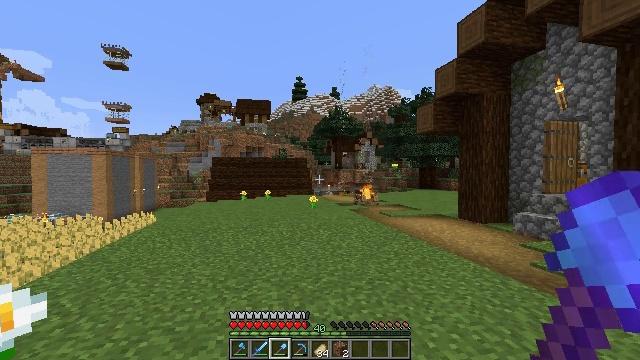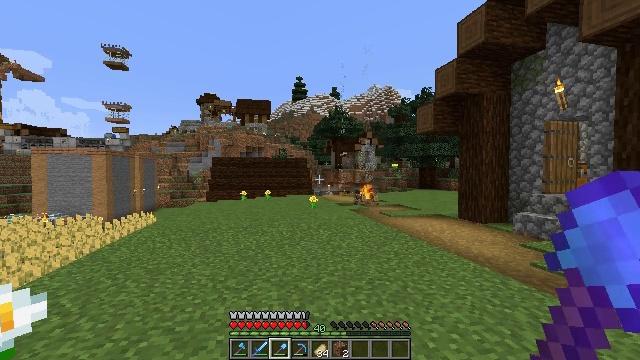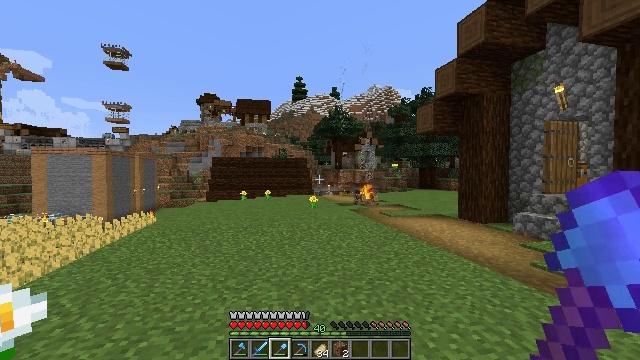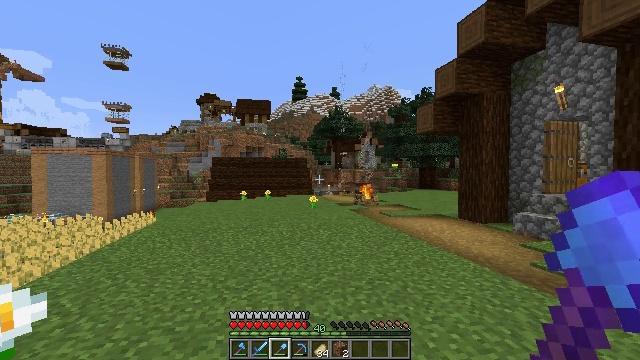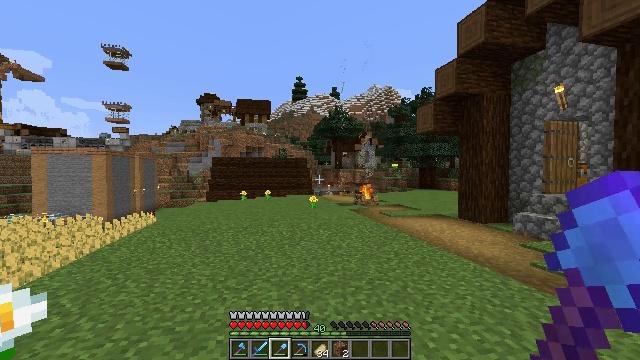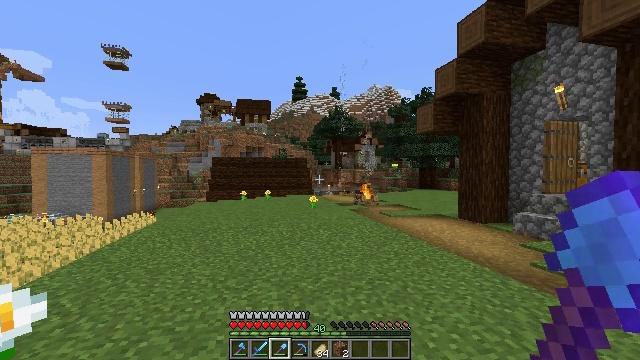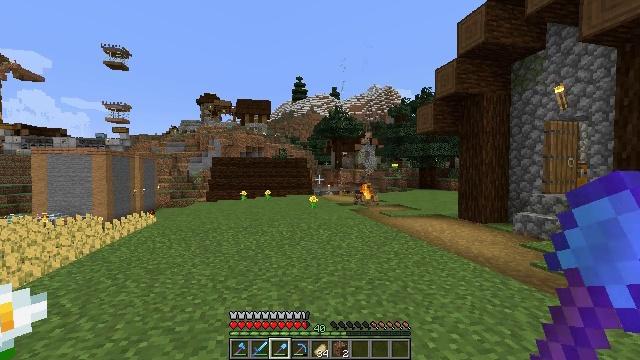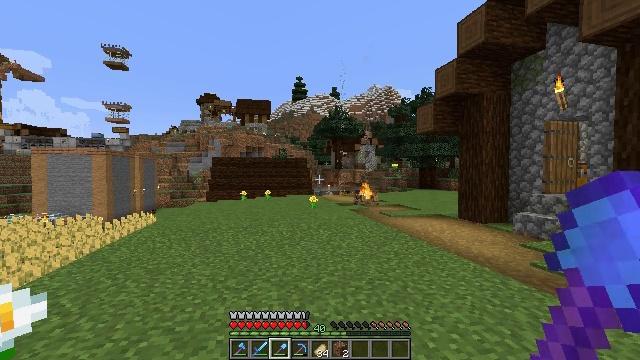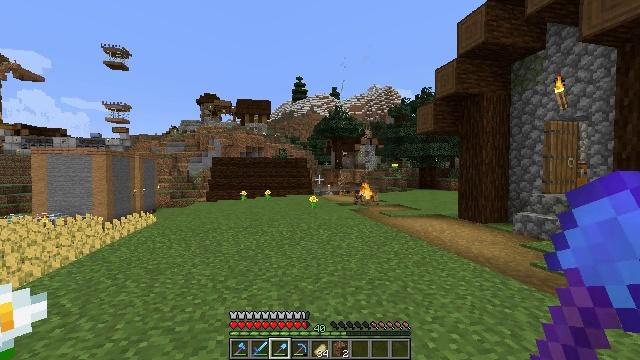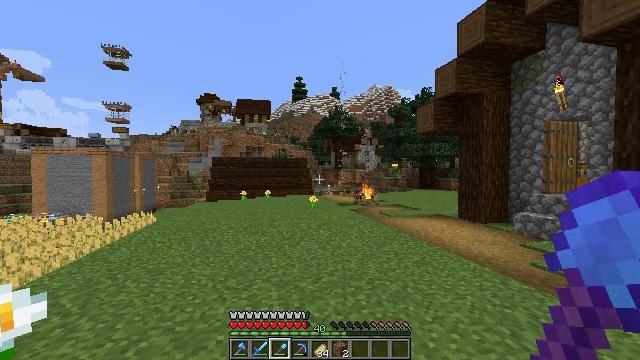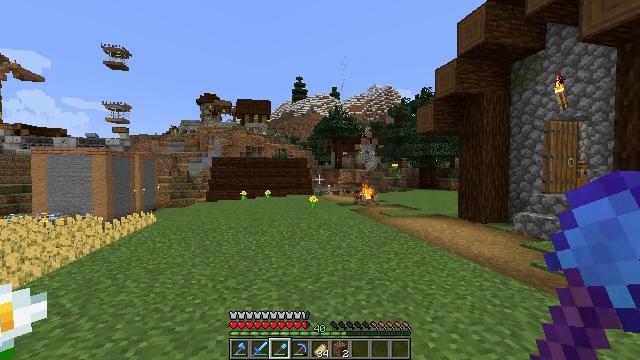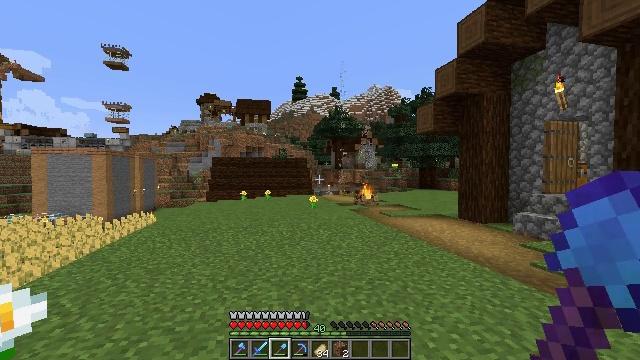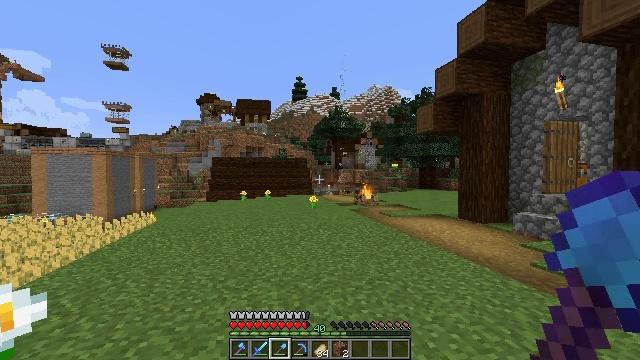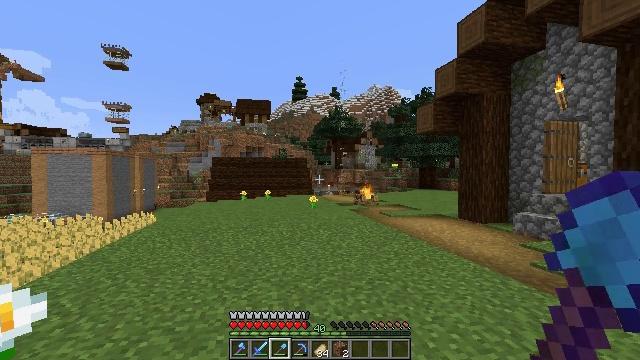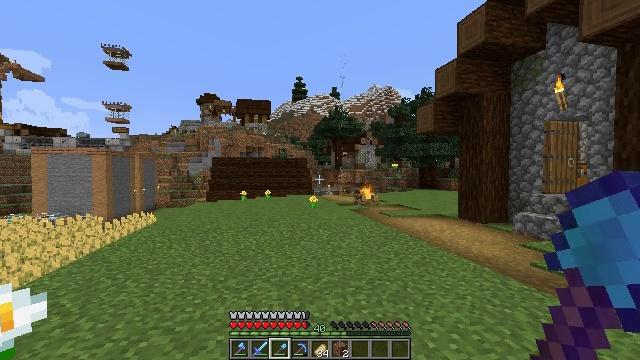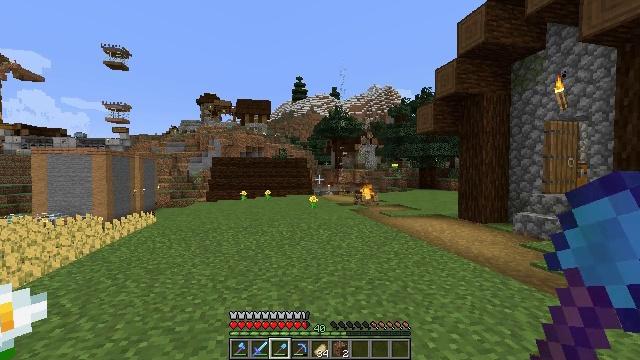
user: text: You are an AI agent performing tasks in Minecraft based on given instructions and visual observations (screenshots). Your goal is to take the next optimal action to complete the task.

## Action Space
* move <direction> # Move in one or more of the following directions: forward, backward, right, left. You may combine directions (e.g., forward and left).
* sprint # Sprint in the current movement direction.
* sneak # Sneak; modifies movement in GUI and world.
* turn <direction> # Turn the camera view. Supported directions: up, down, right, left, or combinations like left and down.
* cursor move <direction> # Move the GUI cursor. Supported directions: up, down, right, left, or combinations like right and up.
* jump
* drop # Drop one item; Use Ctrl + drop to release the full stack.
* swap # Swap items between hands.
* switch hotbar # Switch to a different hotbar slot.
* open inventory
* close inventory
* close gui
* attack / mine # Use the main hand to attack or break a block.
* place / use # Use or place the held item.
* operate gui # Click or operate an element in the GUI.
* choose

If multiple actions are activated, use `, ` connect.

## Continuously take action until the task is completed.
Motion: motion action
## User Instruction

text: Collect wheat crops.
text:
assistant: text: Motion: no_op
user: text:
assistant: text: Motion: no_op
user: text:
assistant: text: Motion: no_op
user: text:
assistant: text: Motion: no_op
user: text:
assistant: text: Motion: no_op
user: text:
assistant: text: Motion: no_op
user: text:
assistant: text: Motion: no_op
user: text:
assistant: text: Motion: no_op
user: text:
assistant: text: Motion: no_op
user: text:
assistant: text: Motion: no_op
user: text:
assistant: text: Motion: no_op
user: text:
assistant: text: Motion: no_op
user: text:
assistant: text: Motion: no_op
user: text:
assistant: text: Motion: no_op
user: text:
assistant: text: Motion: no_op
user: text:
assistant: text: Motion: no_op
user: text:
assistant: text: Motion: no_op
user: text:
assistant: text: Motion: no_op
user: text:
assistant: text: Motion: no_op
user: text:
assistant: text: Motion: no_op
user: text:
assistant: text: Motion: no_op
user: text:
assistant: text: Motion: no_op
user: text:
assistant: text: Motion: no_op
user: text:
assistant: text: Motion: no_op
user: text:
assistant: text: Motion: no_op
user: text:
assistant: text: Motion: no_op
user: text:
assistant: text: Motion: no_op
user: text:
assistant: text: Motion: no_op
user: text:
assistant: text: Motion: no_op
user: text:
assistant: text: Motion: no_op